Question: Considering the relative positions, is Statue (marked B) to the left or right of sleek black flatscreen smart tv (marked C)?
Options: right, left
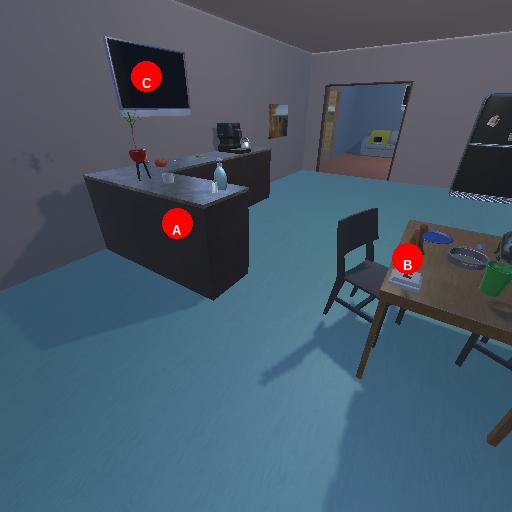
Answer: right